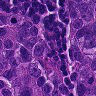
Metastatic tissue present: yes